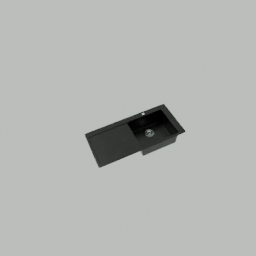
Label: appliances